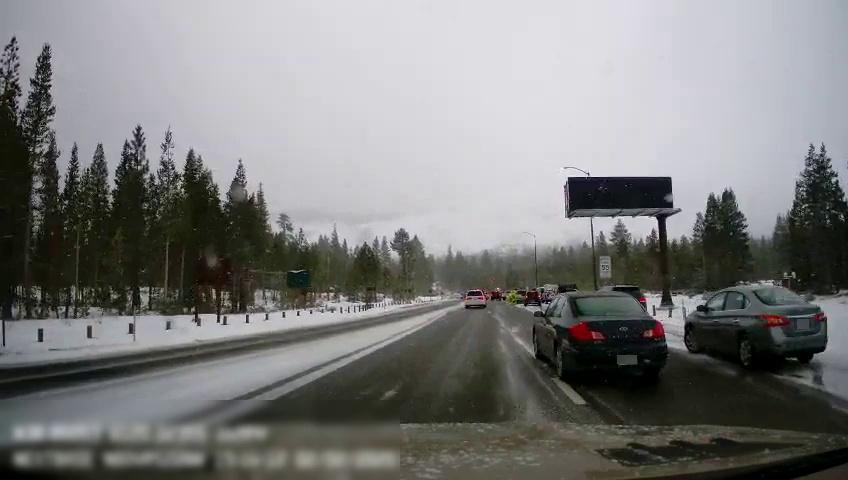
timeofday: Day
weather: Snowy
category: Drivable Space
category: Vehicles | Car
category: Vehicles | Van
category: Vehicles | Car
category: Vehicles | SUV
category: Vehicles | Truck
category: Vehicles | Truck
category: Vehicles | Car
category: Pedestrians
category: Vehicles | Truck
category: Vehicles | SUV
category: Vehicles | Truck
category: Lanes | Alternate Lane
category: Lanes | Current Lane
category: Traffic | Signs